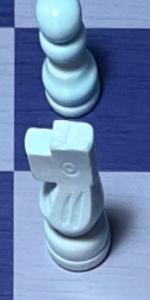
Label: Knight_White